Question: I'm using Google Login via JS and it appears my code is getting data twice. I'm not sure why this is occurring.
When I click my "Log In with Google" button, it spits out (console.log(result)) data for the user. THEN a prompt occurs asking me to choose an account of mine (I'm logged into several google accounts). When I click the account I'd like, the code then spits out that user data again.
Why is this occurring? It's a problem because where I spit out the data, I'd like to make a ajax call to verify the user and then redirect them. So in essence, it's trying to do this twice -- which is not cool, what if I don't want to login using the credentials google passes back on the first go around?
'''
(function() {
var po = document.createElement('script');
po.type = 'text/javascript'; po.async = true;
po.src = 'https://apis.google.com/js/client:plusone.js';
var s = document.getElementsByTagName('script')[0];
s.parentNode.insertBefore(po, s);
})();
function googleLogin() {
var additionalParams = {
'callback': googleCallback
};
gapi.auth.signIn(additionalParams);
}
function googleCallback(authResult) {
if (authResult['status']['signed_in']) {
gapi.client.load('oauth2', 'v2', function() {
gapi.client.oauth2.userinfo.get().execute(function(resp) {
console.log(resp);
})
});
} else {
console.log('Sign-in state: ' + authResult['error']);
}
}
'''
If I sign out of all my Google accounts (with the exception of one and only one), the call to google is still duplicated. This time it logs in and I see console.log() outputting data twice. Access tokens are identical.
console.log(resp) is outputting twice
Just more clarification:

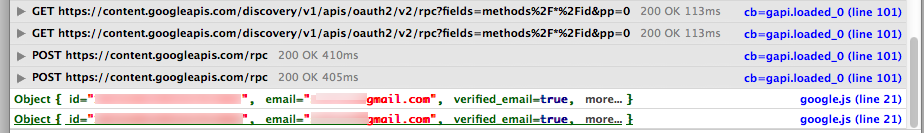
Answer: You are encountering two calls to "console.log(resp);" within your "googleCallback" function because:
> The function that you define for your sign-in callback will be called
every time that the user's signed in status changes
This quote is taken from the <URL> webpage.
As you can see in the article, the authorization result object has three different status "method" values:
- - -
So your callback code is being triggered when the login prompt appears ("PROMPT") and when the "Welcome back" banner appears ("AUTO").
To stop your callback code from dealing with each trigger event you could change your code as follows:
'''
function signinCallback(authResult) {
if (authResult['status']['signed_in']) {
// Update the app to reflect a signed in user
// Hide the sign-in button now that the user is authorized, for example:
// document.getElementById('signinButton').setAttribute('style', 'display: none');
if (authResult['status']['method'] == 'PROMPT') {
console.log(authResult['status']['method']);
gapi.client.load('oauth2', 'v2', function () {
gapi.client.oauth2.userinfo.get().execute(function (resp) {
console.log(resp);
})
});
}
} else {
// Update the app to reflect a signed out user
// Possible error values:
// "user_signed_out" - User is signed-out
// "access_denied" - User denied access to your app
// "immediate_failed" - Could not automatically log-in the user
console.log('Sign-in state: ' + authResult['error']);
}
}
'''
This code will only call the "gapi.client.oauth2.userinfo.get()" function if a user is signed-in and the event which triggered the callback is of type "PROMPT".